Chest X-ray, PA view. Patient: 46 years old, sex M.
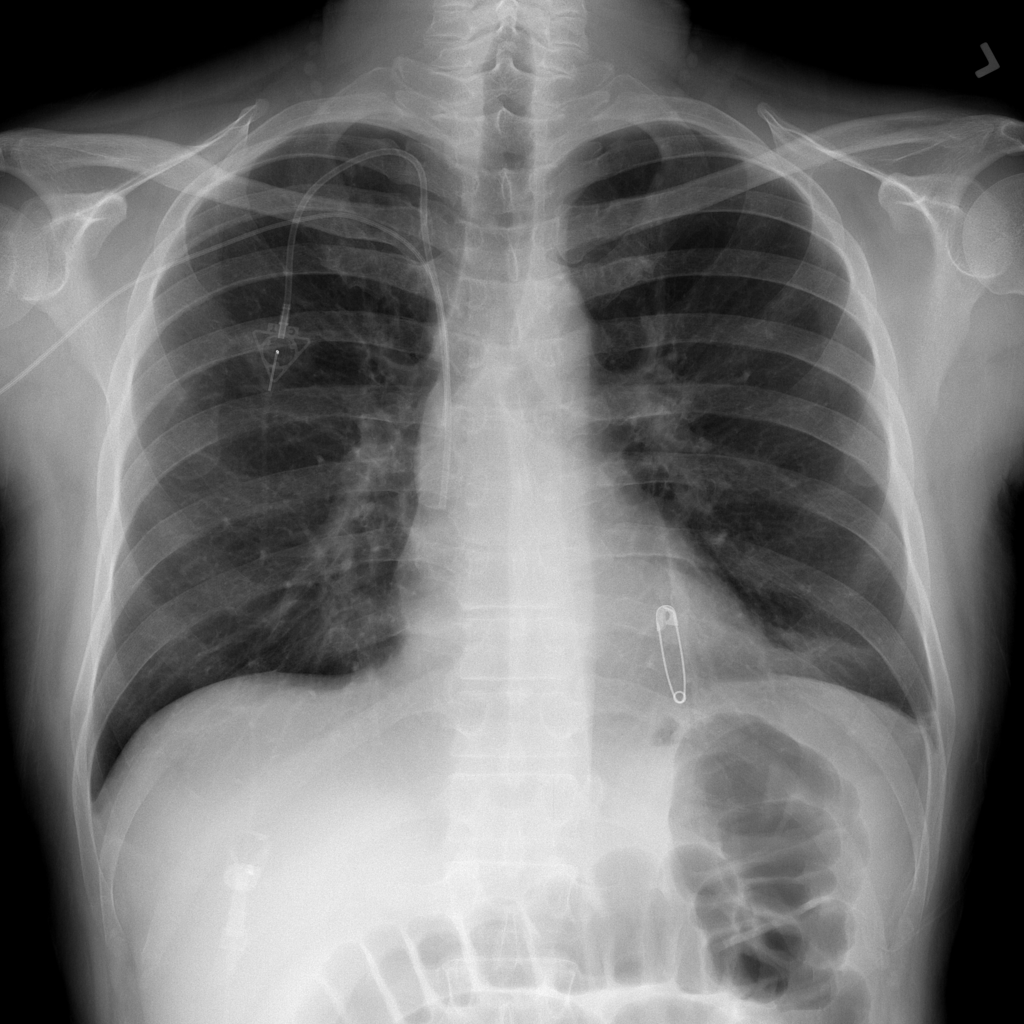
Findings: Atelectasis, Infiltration